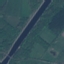
Label: River